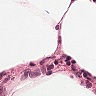
Metastatic tissue present: no